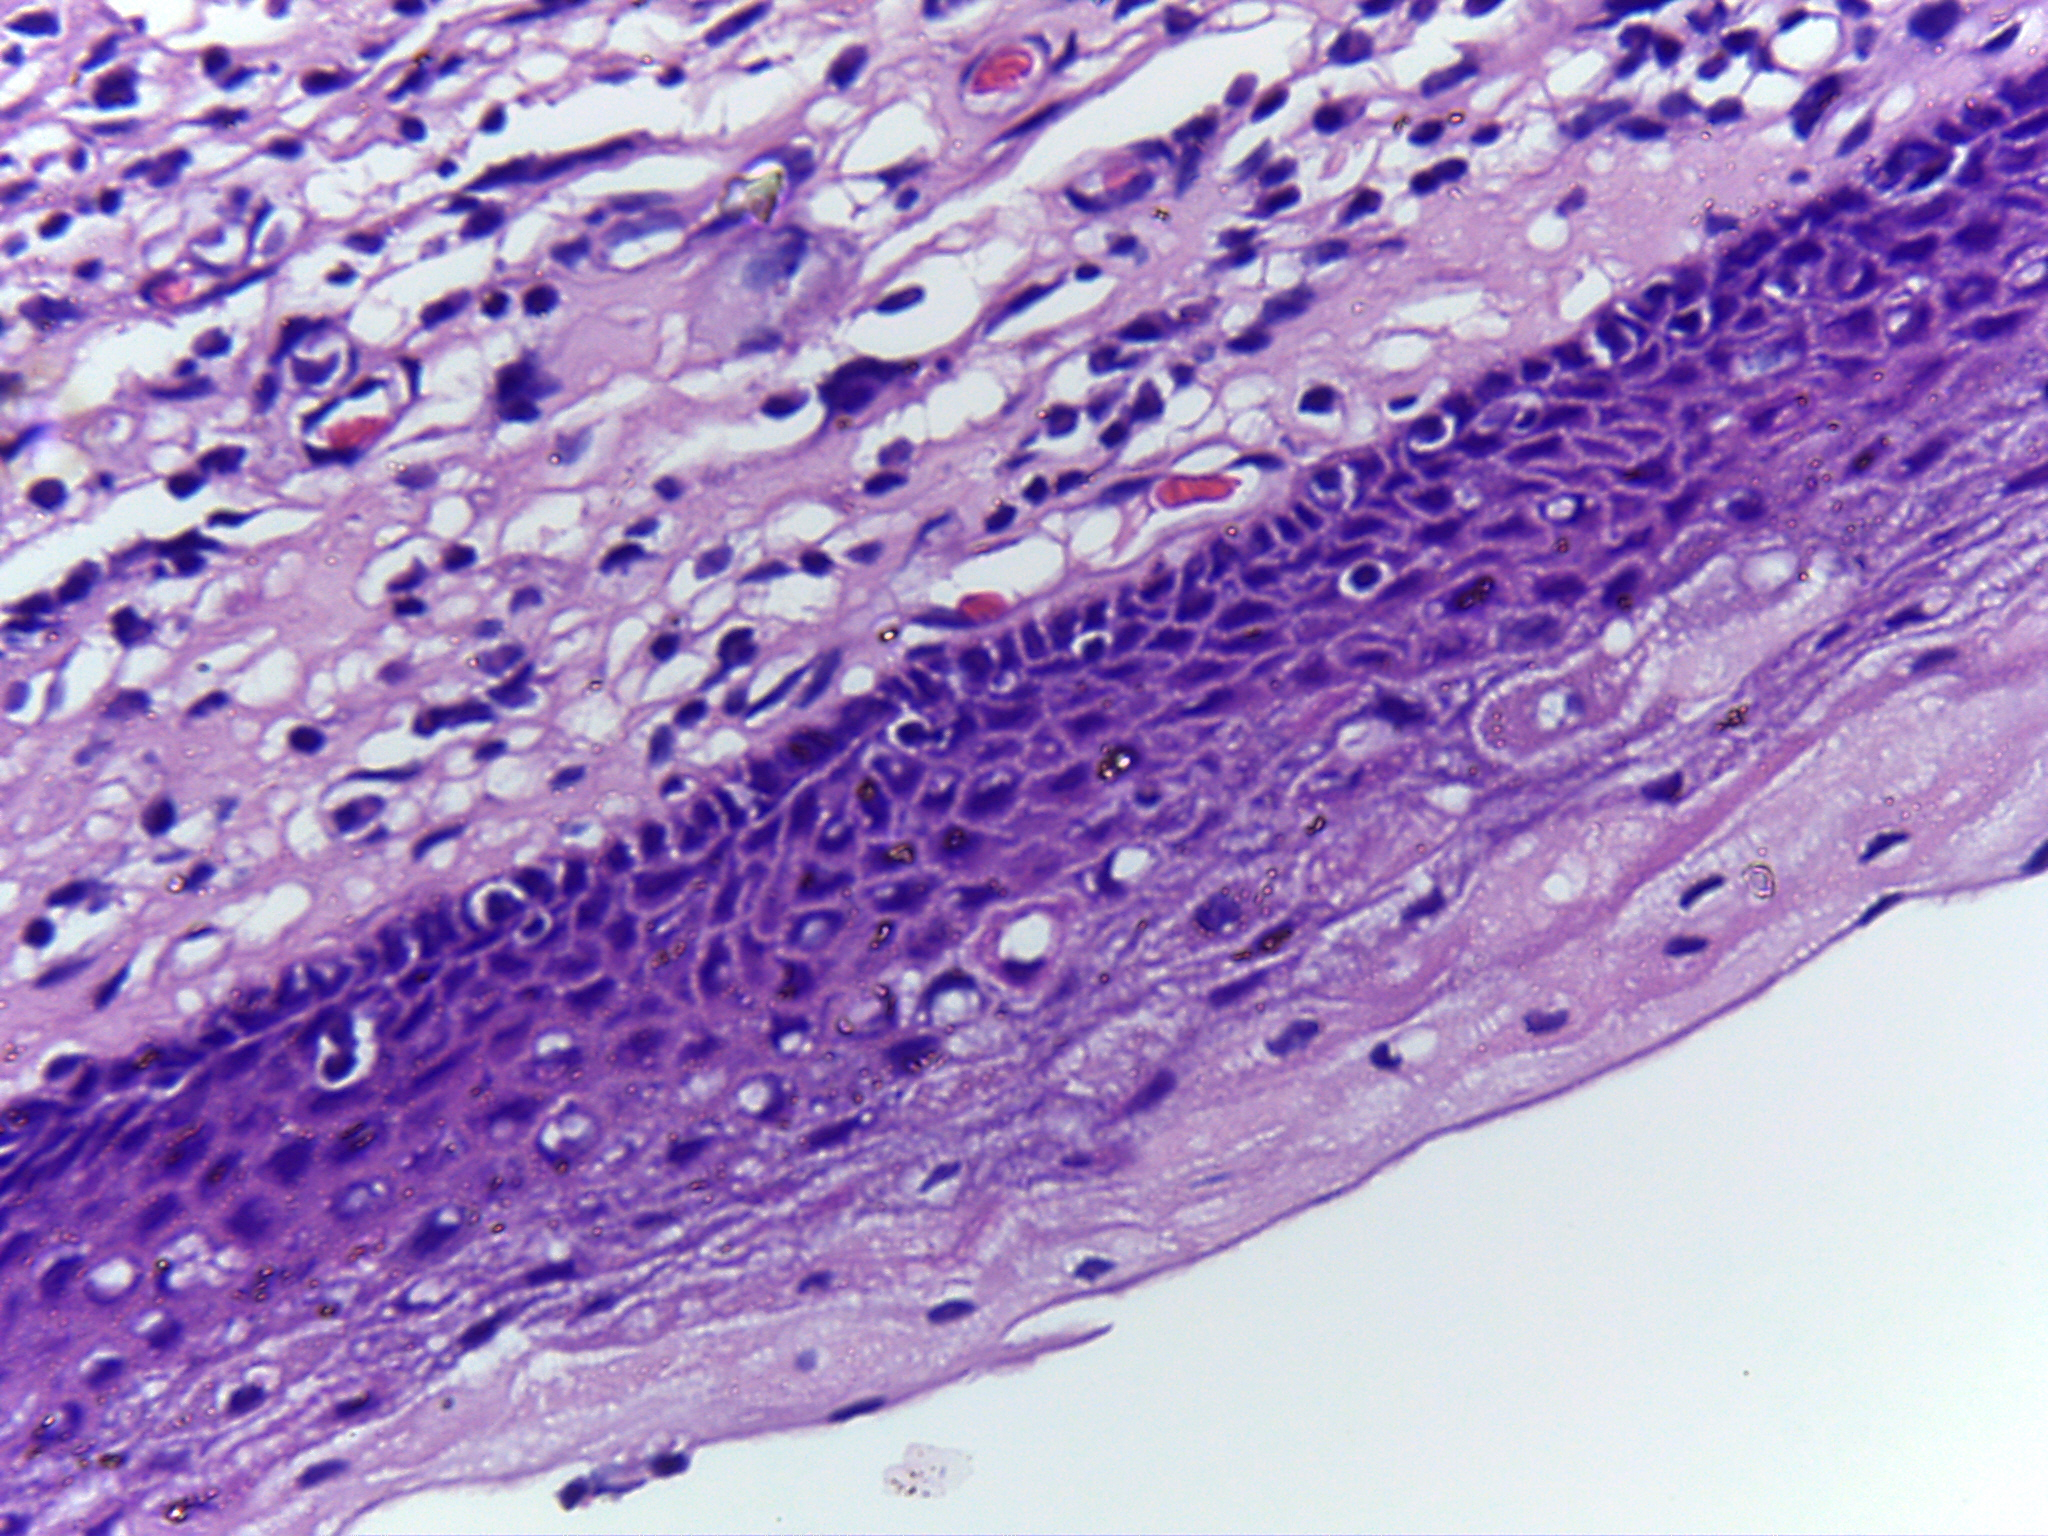
Diagnosis: Normal